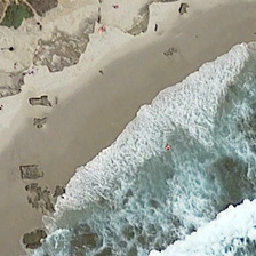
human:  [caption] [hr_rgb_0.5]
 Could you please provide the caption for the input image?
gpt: A yellow beach near a white wave.

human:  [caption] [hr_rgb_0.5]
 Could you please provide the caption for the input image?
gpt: The yellow beach beside the white waves.

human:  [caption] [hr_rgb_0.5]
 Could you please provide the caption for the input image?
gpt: A yellow beach near a white wave.

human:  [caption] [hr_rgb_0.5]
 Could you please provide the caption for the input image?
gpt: The yellow beach is close to the white waves.

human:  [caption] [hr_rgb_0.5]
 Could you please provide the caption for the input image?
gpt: A yellow beach near a white wave.